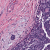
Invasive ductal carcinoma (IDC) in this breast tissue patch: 0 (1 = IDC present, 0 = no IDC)